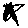
Label: star